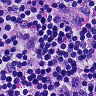
Metastatic tissue present: no